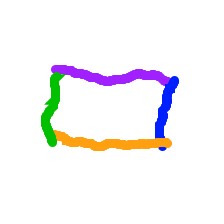
Shape: rectangle